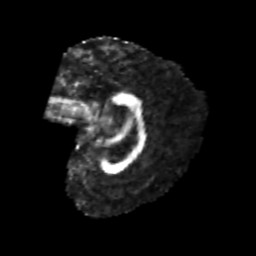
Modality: FA
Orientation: sagittal
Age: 24
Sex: female
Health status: healthy
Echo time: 0.074 s